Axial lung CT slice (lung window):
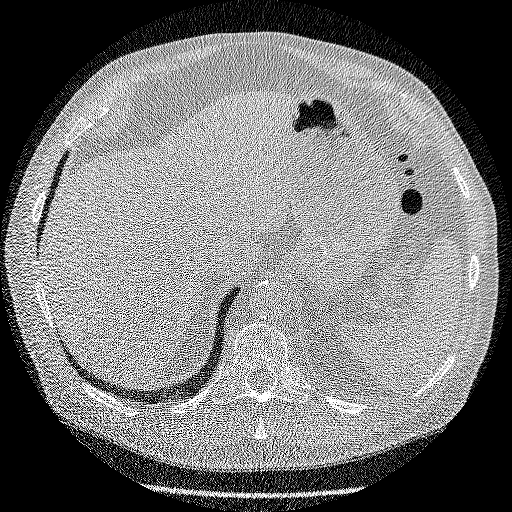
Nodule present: no